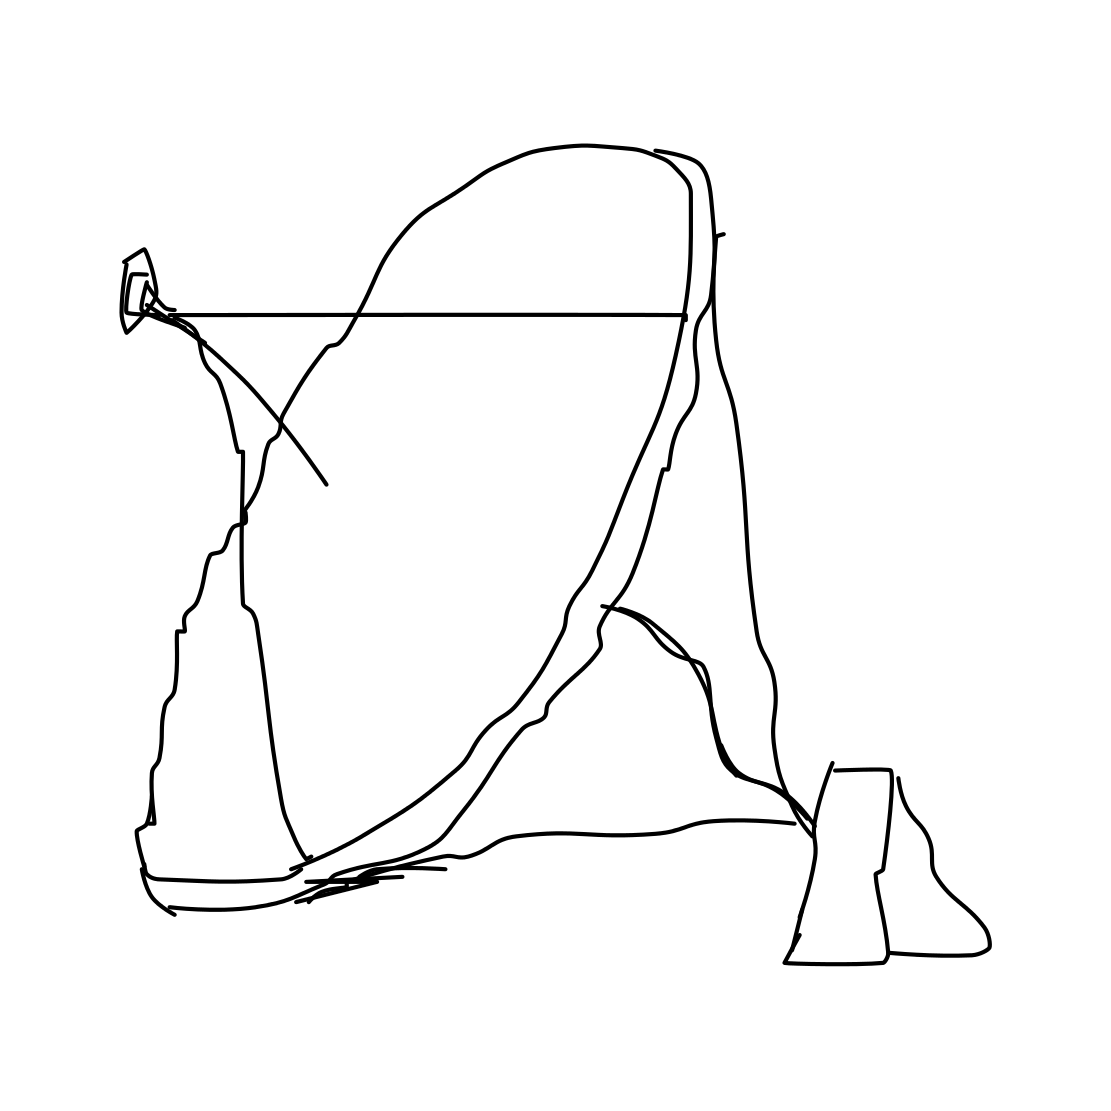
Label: satellite dish